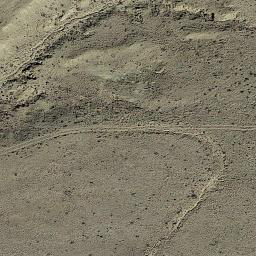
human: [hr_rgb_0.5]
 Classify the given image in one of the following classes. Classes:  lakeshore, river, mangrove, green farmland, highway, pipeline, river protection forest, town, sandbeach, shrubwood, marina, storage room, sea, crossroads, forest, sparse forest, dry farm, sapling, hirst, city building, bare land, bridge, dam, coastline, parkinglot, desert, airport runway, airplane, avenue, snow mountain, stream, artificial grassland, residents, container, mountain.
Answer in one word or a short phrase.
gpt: bare land